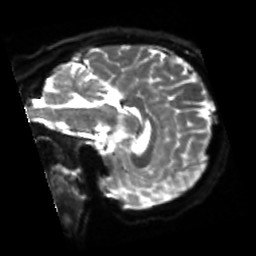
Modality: sbref
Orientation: sagittal
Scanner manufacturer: siemens
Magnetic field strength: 3 T
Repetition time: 4 s
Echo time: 0.0594 s